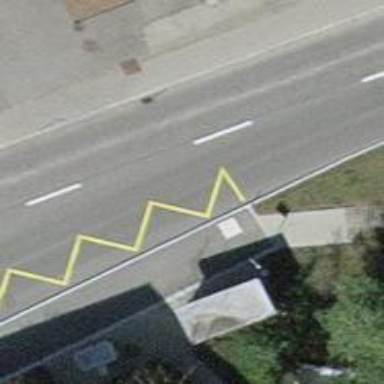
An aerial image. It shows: Bus stop with designated public transport stop position.